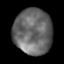
Tissue: lung
Cell type: T cells
Senescence score: 0.1764
Nuclear area (px): 1720
Mean DAPI intensity: 104.426